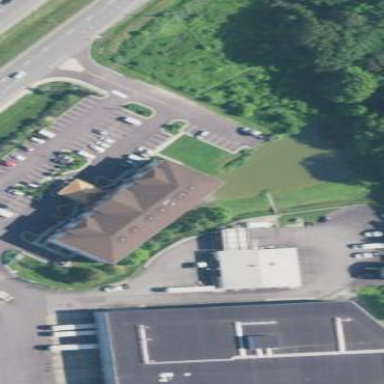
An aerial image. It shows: Hotel building.